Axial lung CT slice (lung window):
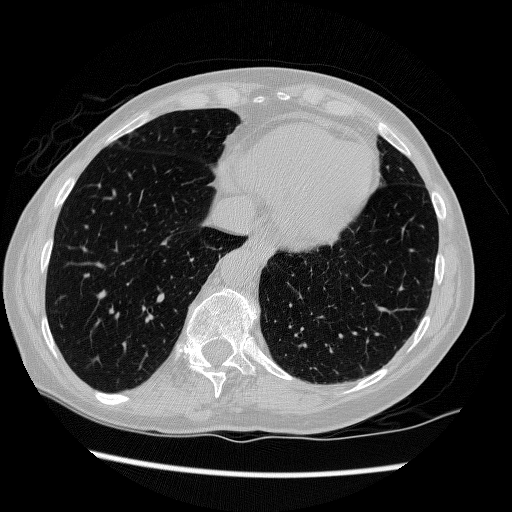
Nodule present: no